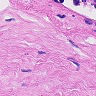
Metastatic tissue present: no